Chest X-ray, AP view. Patient: 66 years old, sex F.
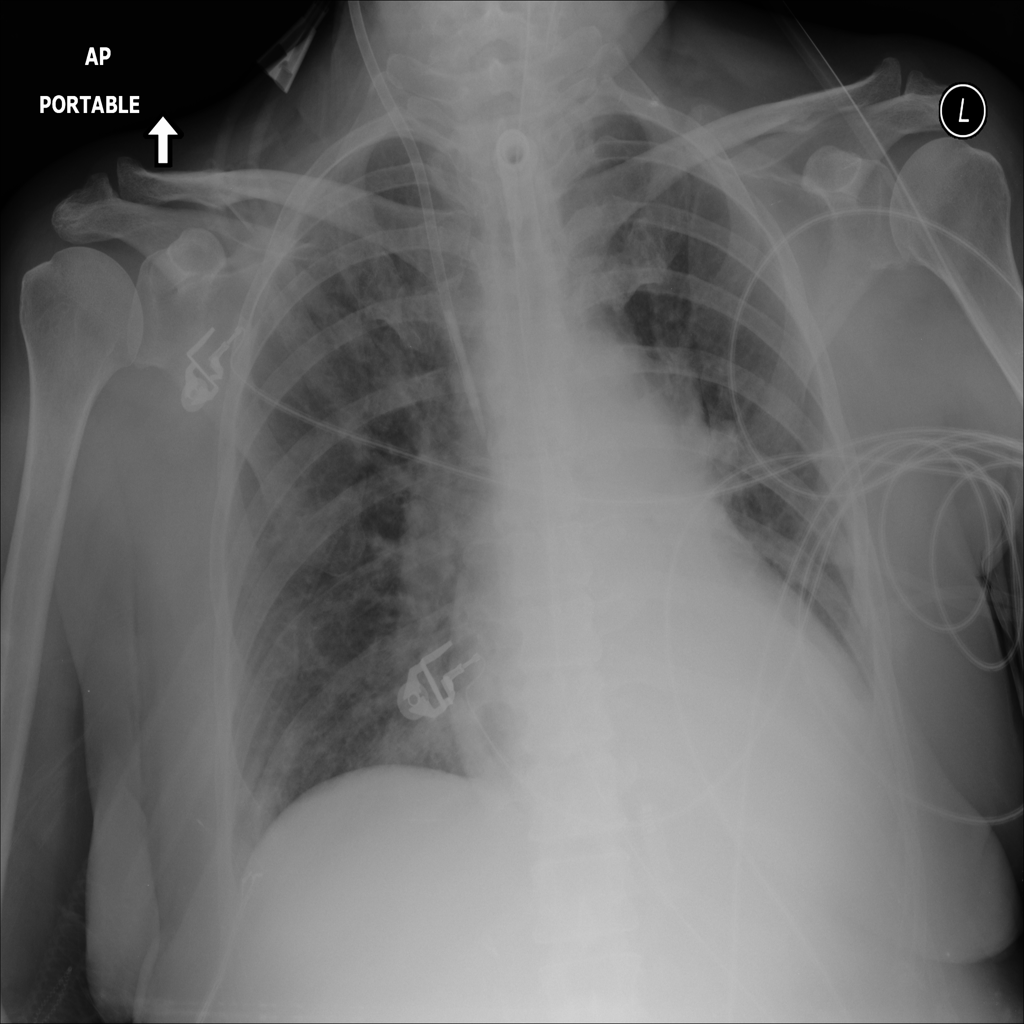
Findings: Atelectasis, Cardiomegaly, Consolidation, Effusion, Pleural_Thickening